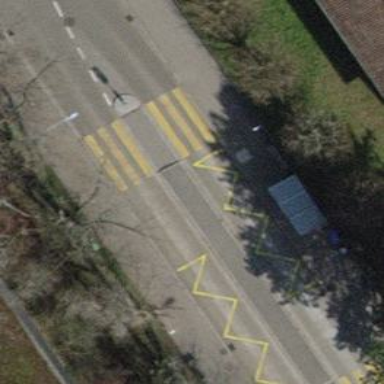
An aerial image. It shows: Bus stop with sheltered platform for public transport.